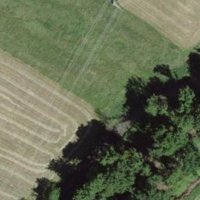
EUNIS habitat code: 41
Species observed at this site:
Crepis paludosa